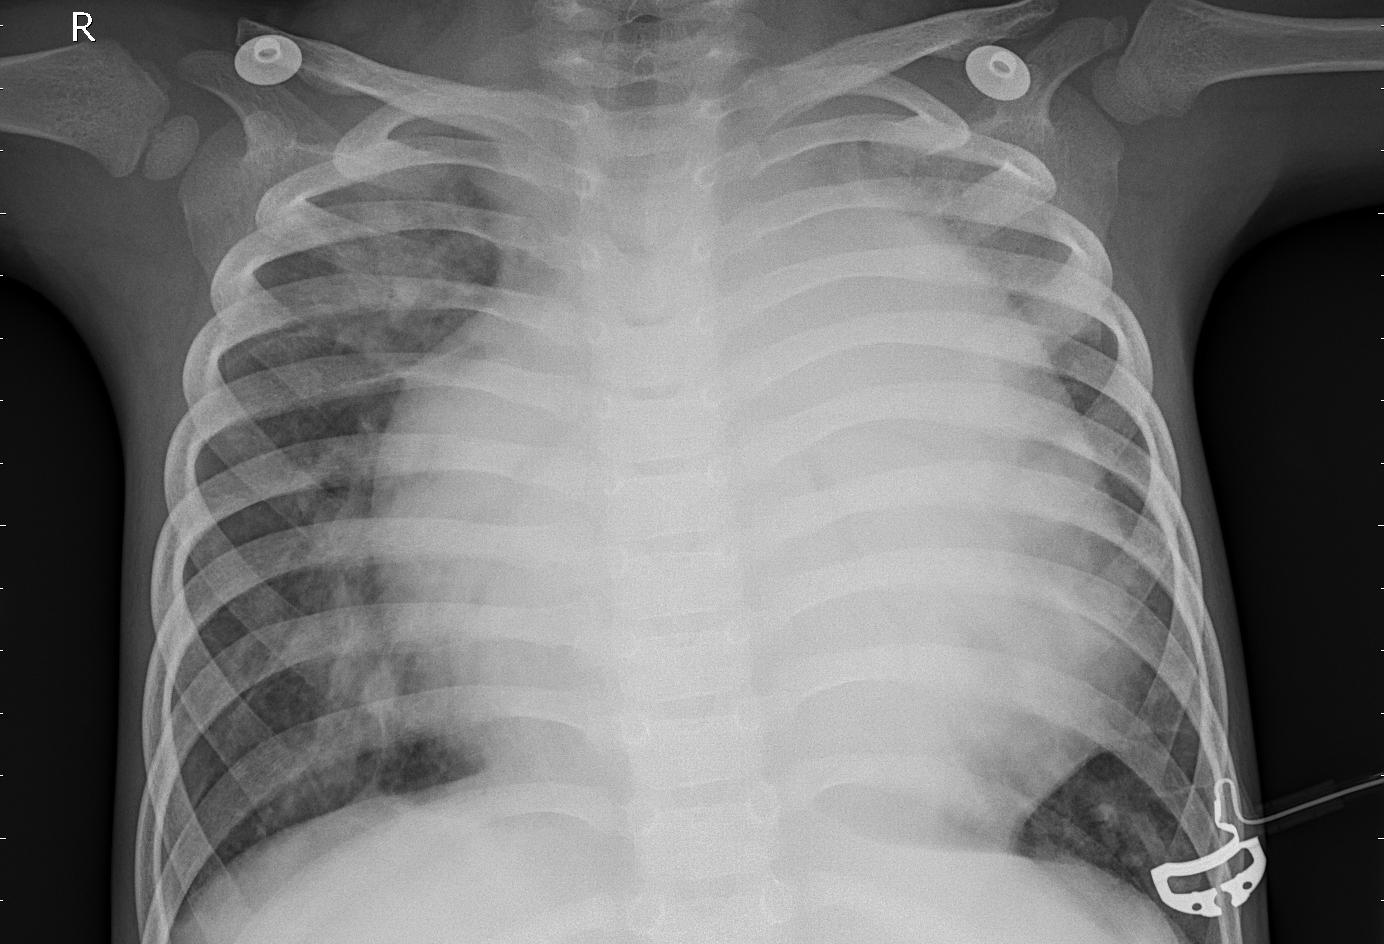
Diagnosis: PNEUMONIA